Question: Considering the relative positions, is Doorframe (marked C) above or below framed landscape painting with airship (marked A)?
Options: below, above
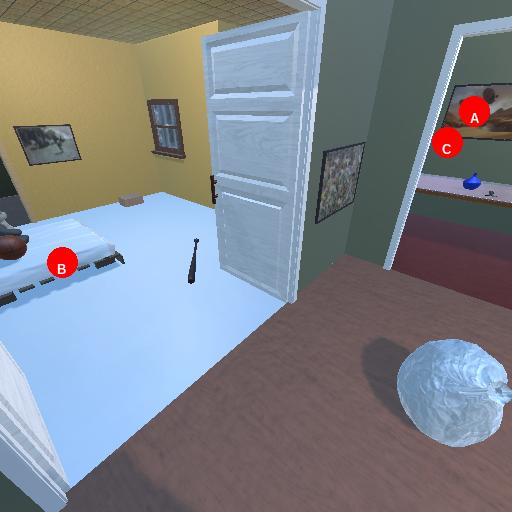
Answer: below